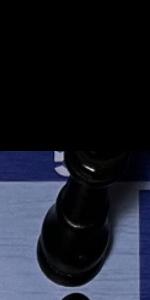
Label: King_Black